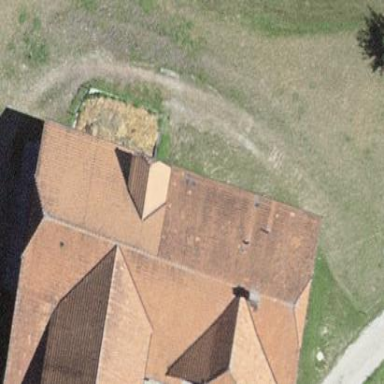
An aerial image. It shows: Farm building.